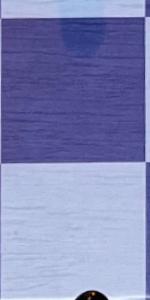
Label: Empty